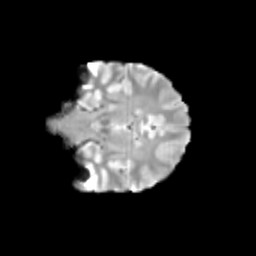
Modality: T2w
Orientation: coronal
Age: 11
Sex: female
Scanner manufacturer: siemens
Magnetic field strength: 3 T
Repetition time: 3.8 s
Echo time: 0.07 s